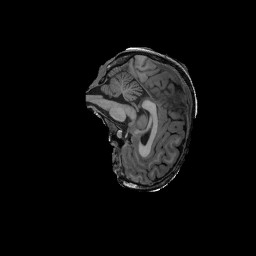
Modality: T1w
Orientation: sagittal
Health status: ill
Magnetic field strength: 3 T